【题型】填空题　【知识点】函数　【难度】easy
函数 $ f(x) = |1 + \sin 2x - \cos 2x| $ 的最小正周期是 \underline{\hspace{3cm}}。
【解答】
\noindent \textcolor{red}{【答案】 $\pi$}

\vspace{1em}

\noindent \textcolor{red}{【分析】 先利用辅助角公式将函数转化为 $ f(x) = \left| 1 + \sqrt{2} \sin\left( 2x - \frac{\pi}{4} \right) \right| $，再作出图象求解。}

\vspace{1em}

\noindent \textcolor{red}{【详解】 因为函数 $ f(x) = |1 + \sin 2x - \cos 2x| = \left| 1 + \sqrt{2} \sin\left( 2x - \frac{\pi}{4} \right) \right| $，如图所示：}

\noindent \textcolor{red}{所以 $ T = \pi $．故答案为： $\pi$}

\vspace{1em}

\noindent \textcolor{red}{【点睛】 本题主要考查三角函数的周期性和辅助角公式，还考查了转化化归，数形结合的思想方法，属于中档题。}

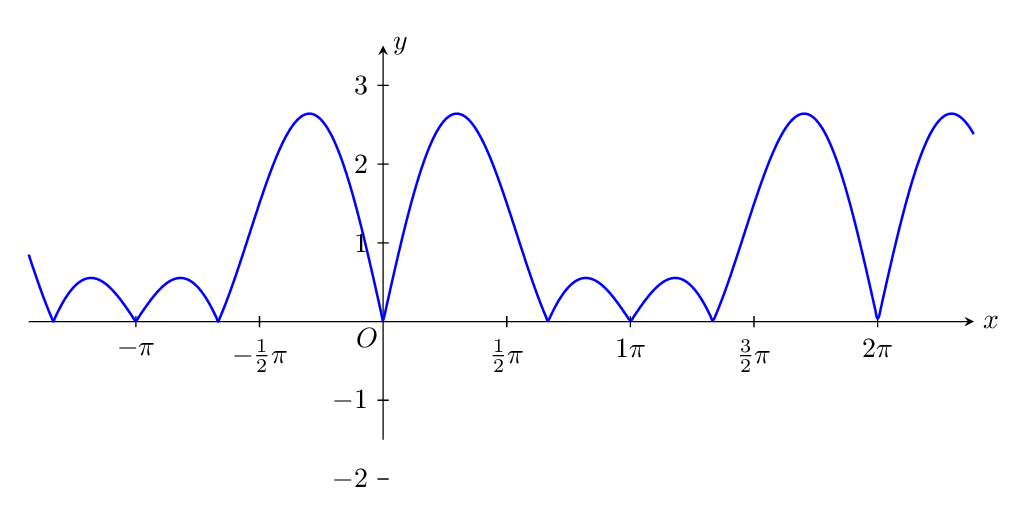